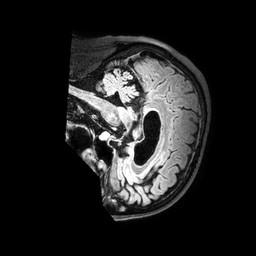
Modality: FLAIR
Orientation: sagittal
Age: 69
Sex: male
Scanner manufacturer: philips
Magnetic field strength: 3 T
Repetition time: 4.8 s
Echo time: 0.2795 s